Field crop: maize
Growth stage: 2
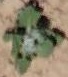
Species: chenopodium